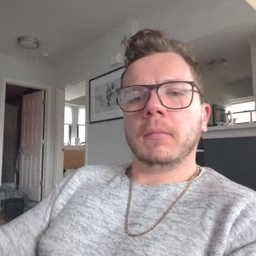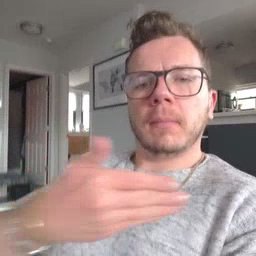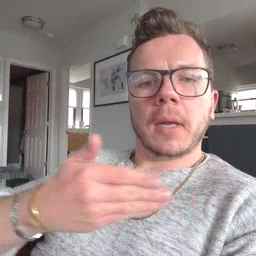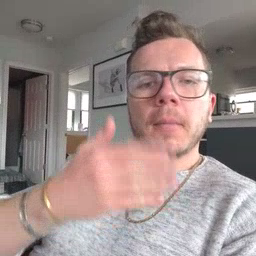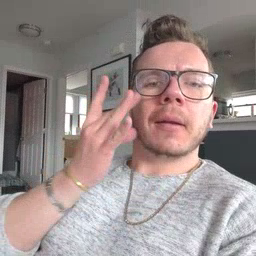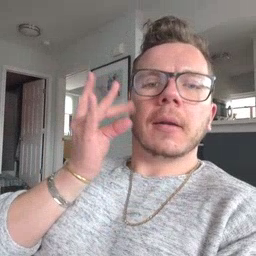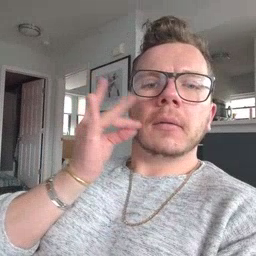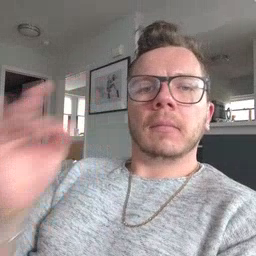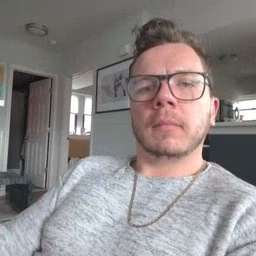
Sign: kitty